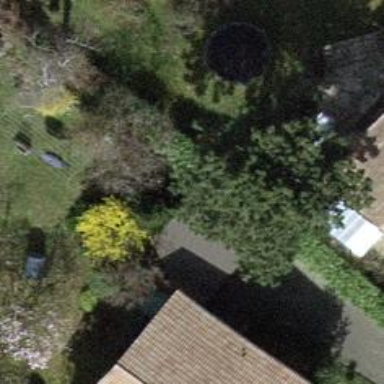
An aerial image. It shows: Garage building.